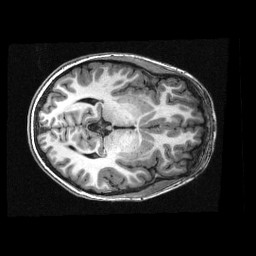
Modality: T1w
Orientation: axial
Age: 14
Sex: male
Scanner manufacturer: siemens
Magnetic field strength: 3 T
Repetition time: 2.3 s
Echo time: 0.00336 s